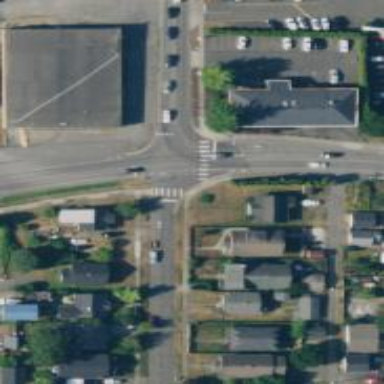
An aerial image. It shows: Asphalt footway with uncontrolled zebra crossing.